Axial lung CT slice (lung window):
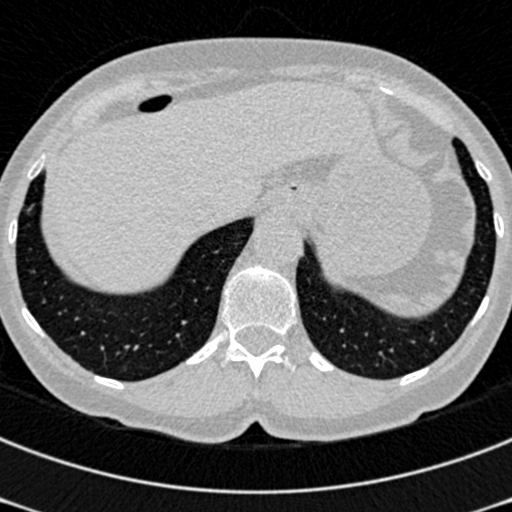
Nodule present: no